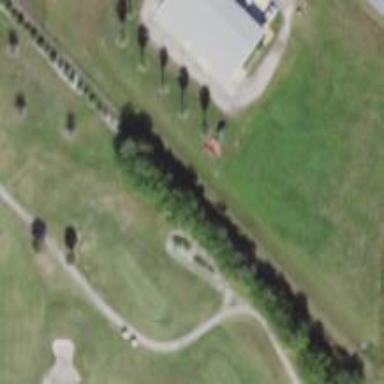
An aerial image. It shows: Path designated for golf carts.